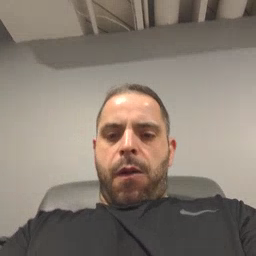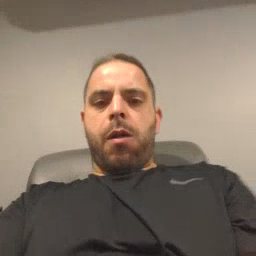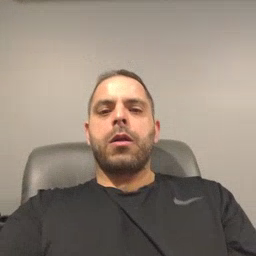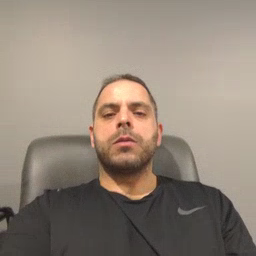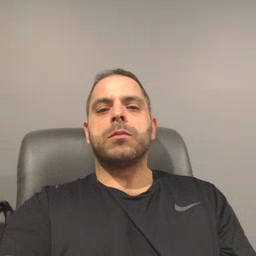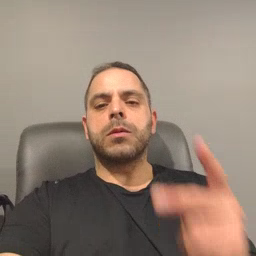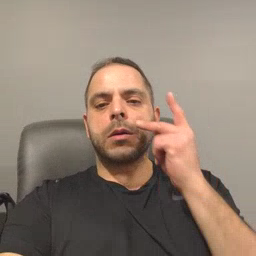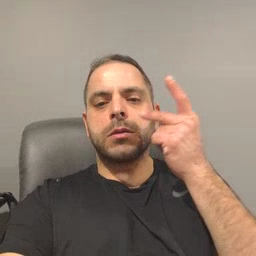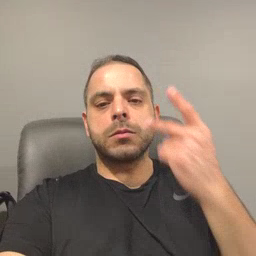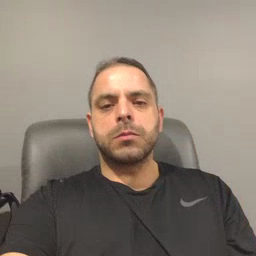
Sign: kitty